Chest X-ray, PA view. Patient: 66 years old, sex M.
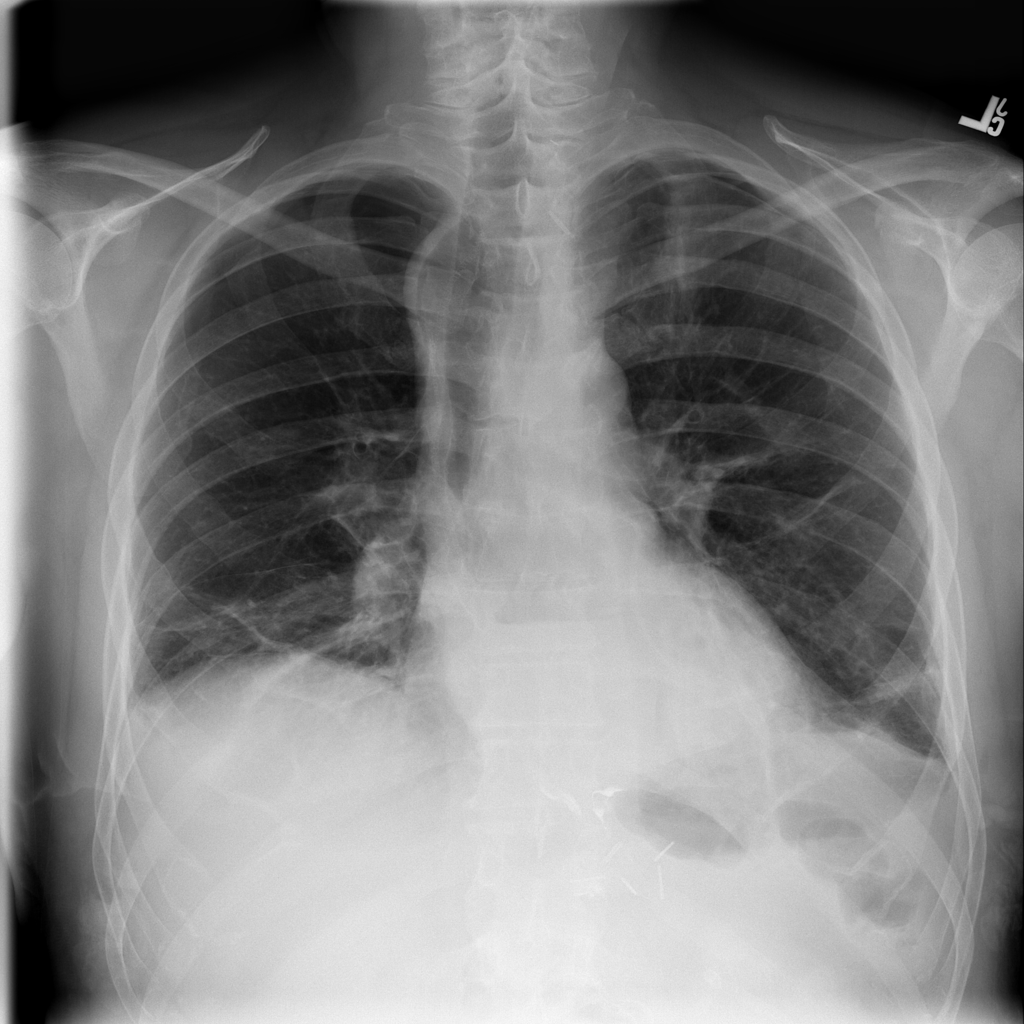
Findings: Atelectasis, Pneumothorax